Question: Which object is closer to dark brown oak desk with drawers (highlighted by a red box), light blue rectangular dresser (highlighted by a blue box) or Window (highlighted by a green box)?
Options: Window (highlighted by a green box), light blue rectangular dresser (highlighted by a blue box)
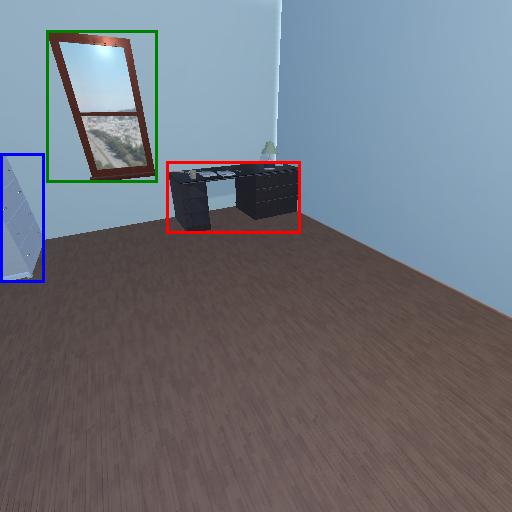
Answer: Window (highlighted by a green box)